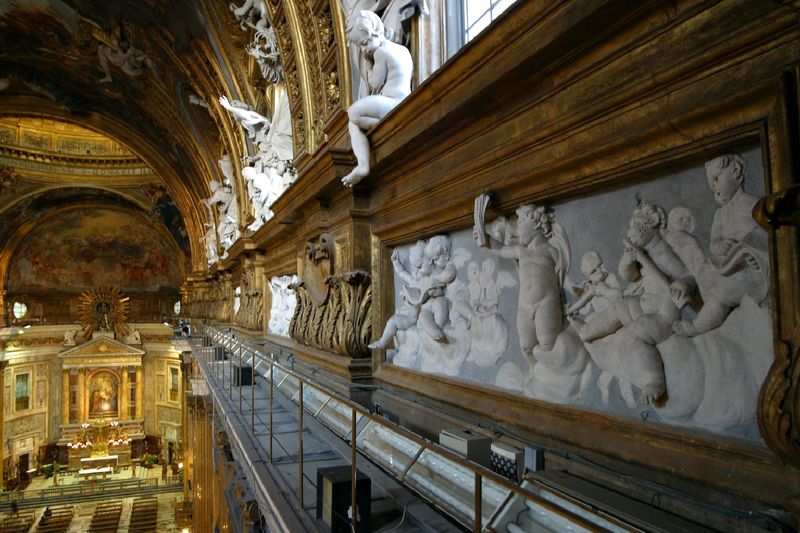
Titel: Stuckausstattung in Il Gesù in Rom
Künstler: Giovanni Battista Gaulli
Standort: Rom, Il Gesù (EU - I - Latium)
Schlagwörter: blätter, weiß, wolken, fenster, lampen, licht, raum, malerei, barock, kirche, gold, engel, statue, relief, kuppel, dom, strahlen, technik, altar, fries, kirchenschiff, gips, putten, wandbild, absperrung, arkanthus, bännke, gegenreformation, elektronik, lautsprecher, neonröhren